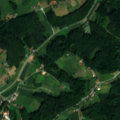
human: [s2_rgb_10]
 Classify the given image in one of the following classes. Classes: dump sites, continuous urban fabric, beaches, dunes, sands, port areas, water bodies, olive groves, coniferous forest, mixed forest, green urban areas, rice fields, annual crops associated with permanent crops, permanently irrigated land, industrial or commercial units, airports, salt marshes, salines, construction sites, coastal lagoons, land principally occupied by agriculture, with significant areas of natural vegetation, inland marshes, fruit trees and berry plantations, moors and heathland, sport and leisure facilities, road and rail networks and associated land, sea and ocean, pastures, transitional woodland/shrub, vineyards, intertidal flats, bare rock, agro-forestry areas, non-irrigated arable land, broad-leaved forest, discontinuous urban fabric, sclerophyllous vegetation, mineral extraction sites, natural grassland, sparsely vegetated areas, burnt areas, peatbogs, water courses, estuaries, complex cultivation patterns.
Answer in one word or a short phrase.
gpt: pastures, complex cultivation patterns, broad-leaved forest